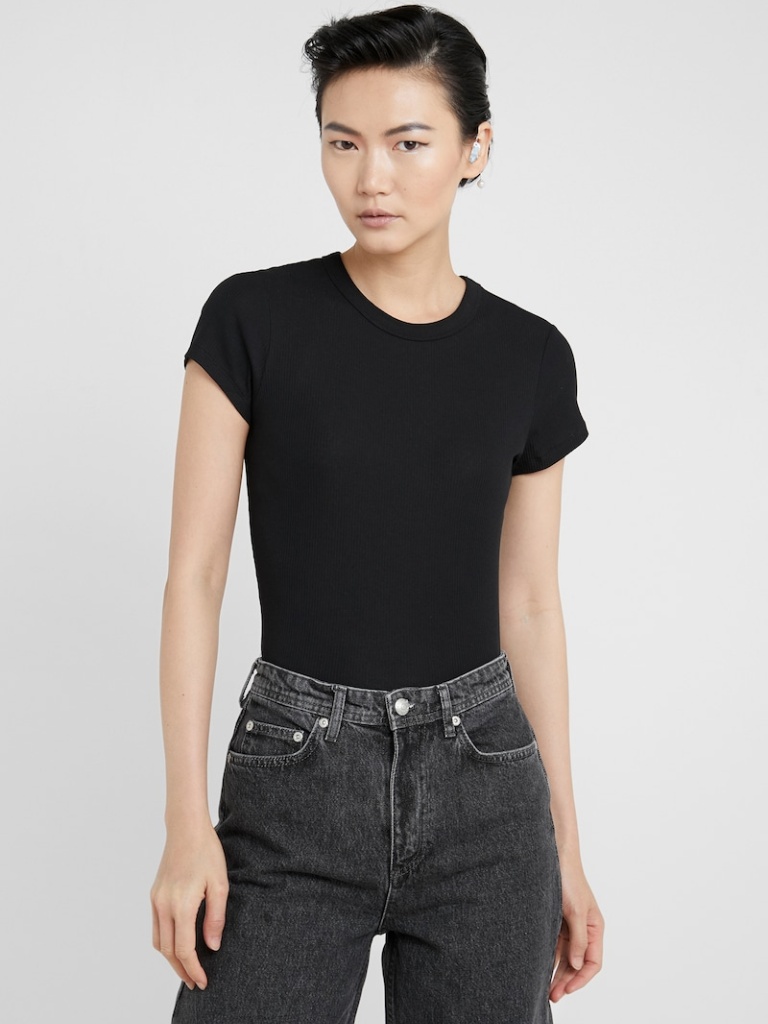
cotton tight short sleeve hip length Fully Tucked in crew t-shirt